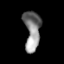
Tissue: lung
Cell type: T cells
Senescence score: 0.1548
Nuclear area (px): 623
Mean DAPI intensity: 133.3